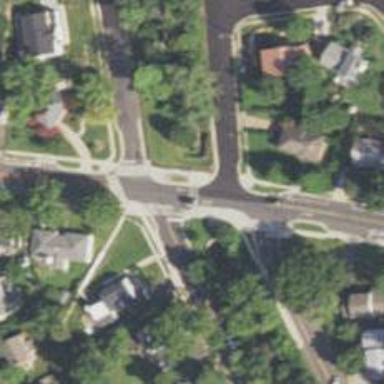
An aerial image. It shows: Marked crossing on the road.